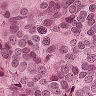
Metastatic tissue present: yes